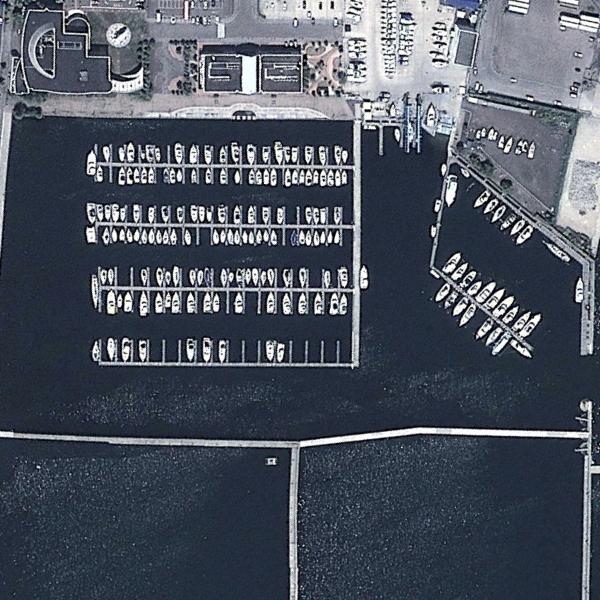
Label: Port